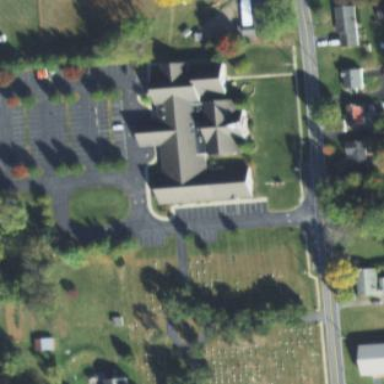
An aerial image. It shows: Graveyard.